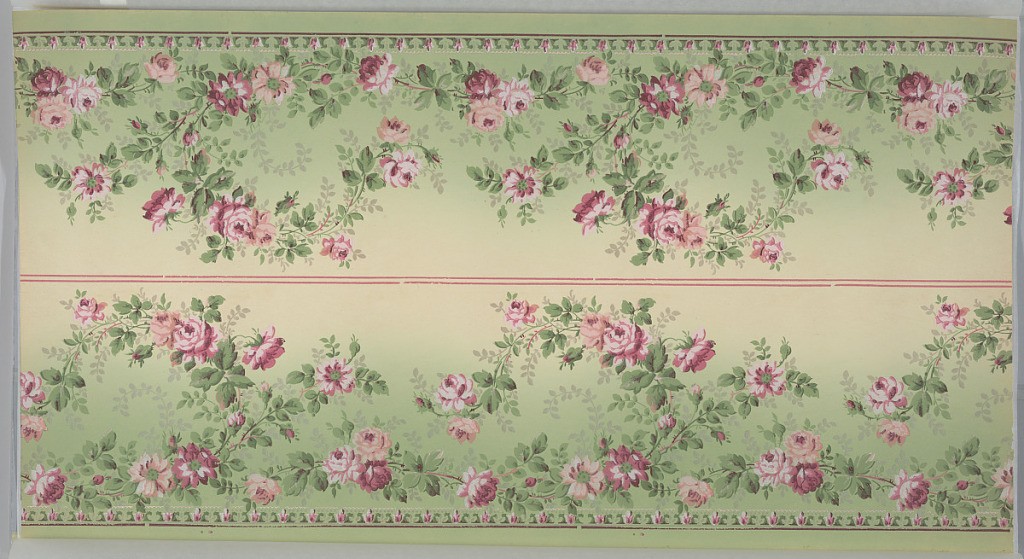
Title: Frieze
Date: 1905–1915
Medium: Machine-printed paper
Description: On gradient green and cream ground, pink roses and white vines with green leaves. Two borders printed across the width.